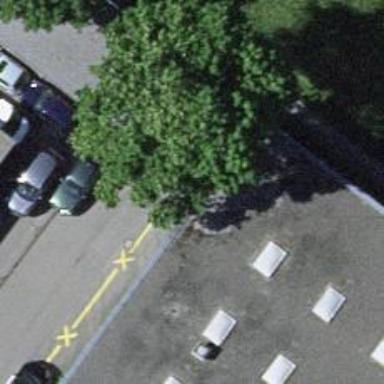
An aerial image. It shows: Footway surfaced with paving stones.